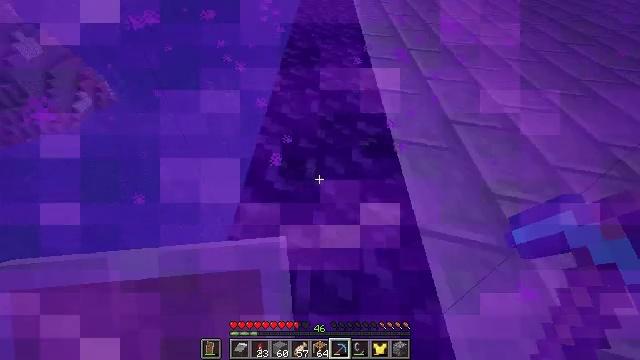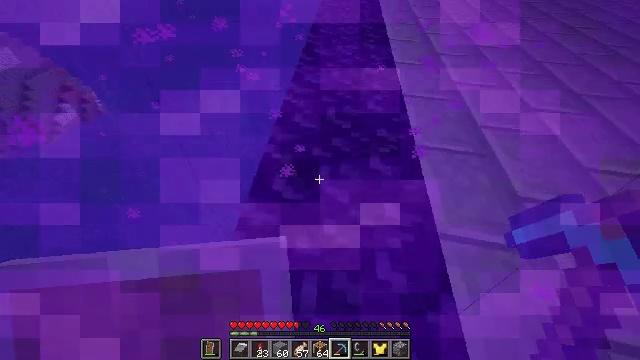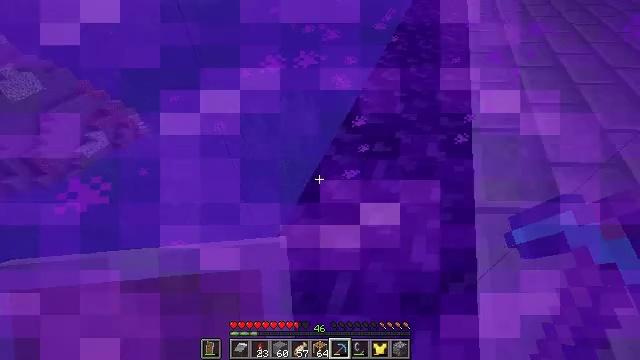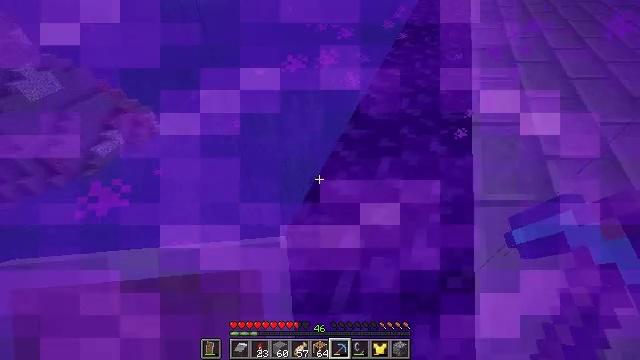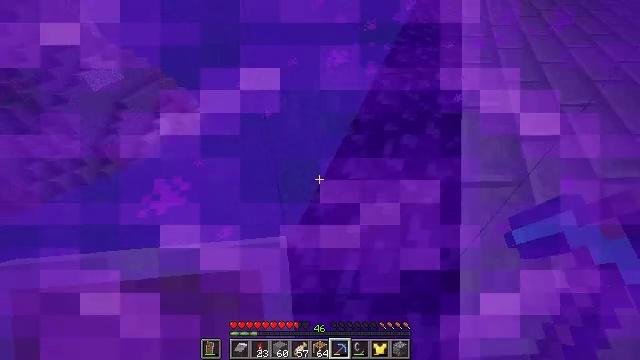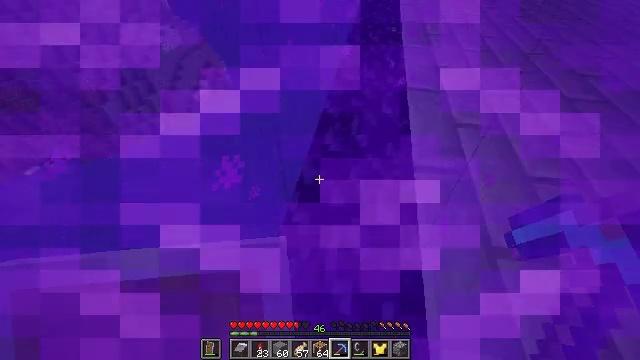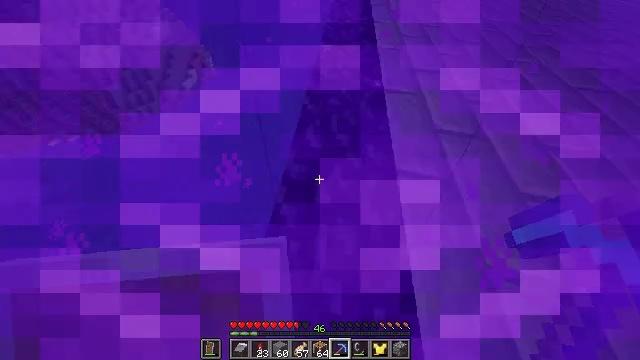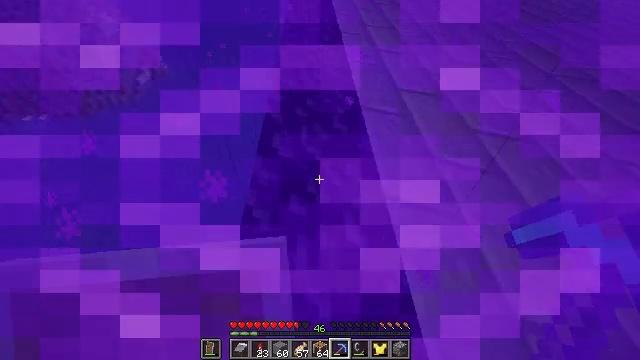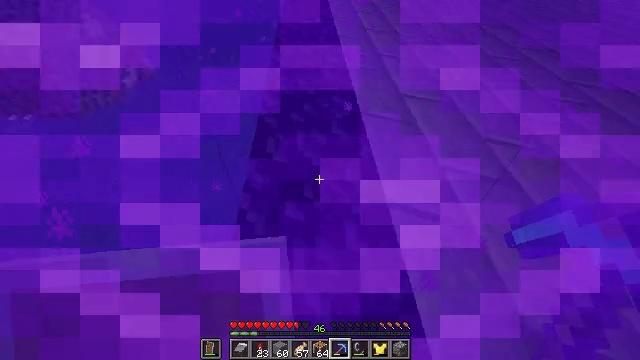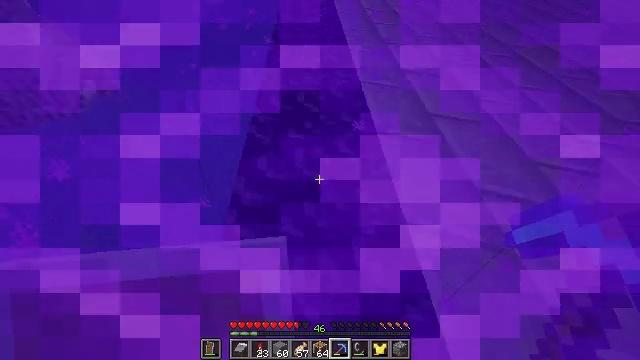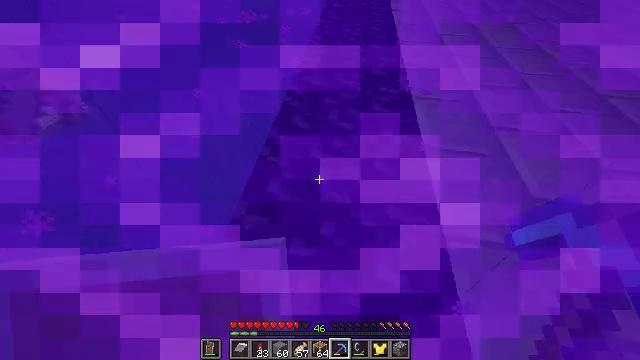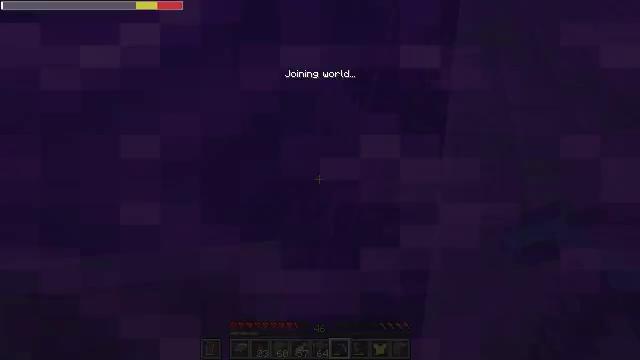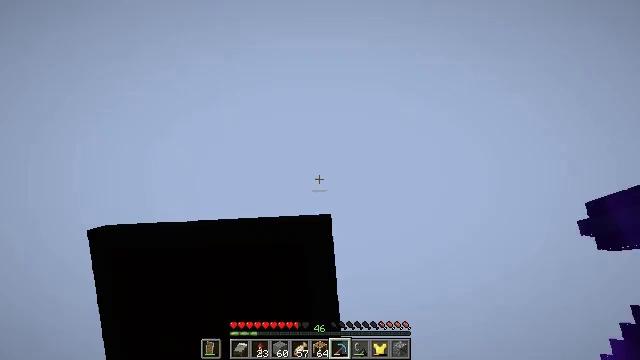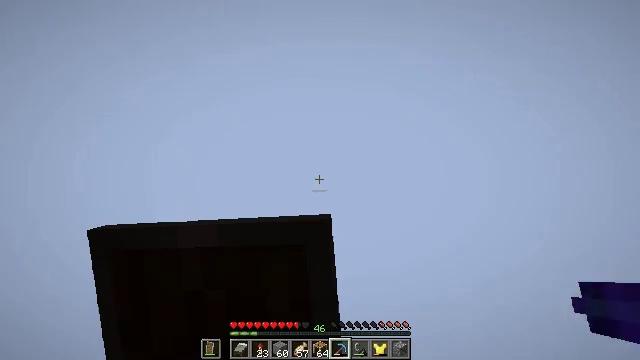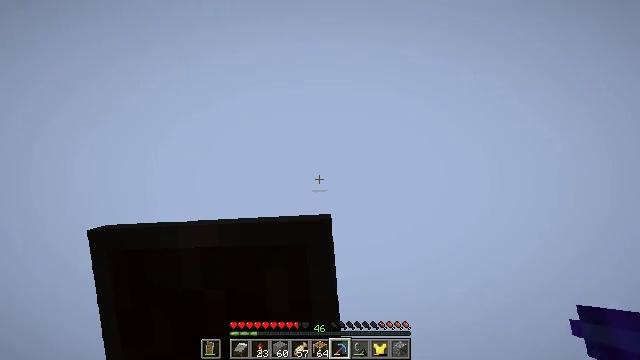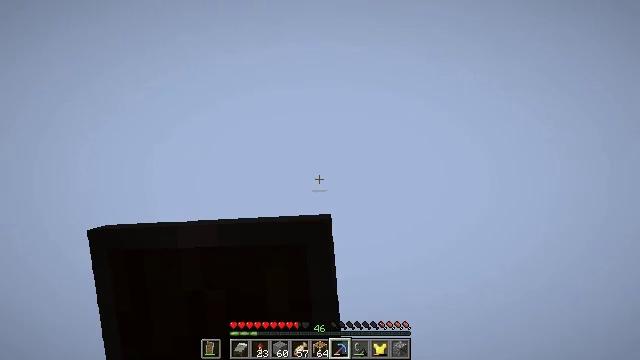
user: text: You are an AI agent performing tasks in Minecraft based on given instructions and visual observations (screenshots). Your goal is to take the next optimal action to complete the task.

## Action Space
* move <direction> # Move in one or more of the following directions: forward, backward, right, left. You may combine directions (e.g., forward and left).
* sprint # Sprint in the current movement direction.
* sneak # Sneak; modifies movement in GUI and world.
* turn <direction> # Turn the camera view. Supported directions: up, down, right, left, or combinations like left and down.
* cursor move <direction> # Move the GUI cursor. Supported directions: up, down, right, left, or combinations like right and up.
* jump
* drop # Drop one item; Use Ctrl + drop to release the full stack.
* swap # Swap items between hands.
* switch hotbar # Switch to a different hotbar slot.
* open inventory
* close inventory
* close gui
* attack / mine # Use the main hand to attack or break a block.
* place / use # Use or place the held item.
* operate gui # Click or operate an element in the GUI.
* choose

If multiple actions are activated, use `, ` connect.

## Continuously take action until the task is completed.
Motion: motion action
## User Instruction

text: Remove the fire source.
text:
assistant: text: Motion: no_op
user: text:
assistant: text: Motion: no_op
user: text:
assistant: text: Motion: no_op
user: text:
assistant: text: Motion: no_op
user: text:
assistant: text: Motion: no_op
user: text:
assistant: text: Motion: no_op
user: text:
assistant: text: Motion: no_op
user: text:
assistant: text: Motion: no_op
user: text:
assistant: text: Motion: no_op
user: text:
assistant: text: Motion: move right
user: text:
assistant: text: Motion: move right
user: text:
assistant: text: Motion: move right
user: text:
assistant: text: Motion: move right
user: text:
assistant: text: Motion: no_op
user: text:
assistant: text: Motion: no_op
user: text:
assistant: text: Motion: no_op
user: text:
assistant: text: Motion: no_op
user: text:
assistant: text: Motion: no_op
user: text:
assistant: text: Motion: no_op
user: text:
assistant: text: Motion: no_op
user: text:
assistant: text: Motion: no_op
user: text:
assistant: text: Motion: no_op
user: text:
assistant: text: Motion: no_op
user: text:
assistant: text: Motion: no_op
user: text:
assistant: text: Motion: no_op
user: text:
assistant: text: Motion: no_op
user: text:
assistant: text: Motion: no_op
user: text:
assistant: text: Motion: no_op
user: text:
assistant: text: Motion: no_op
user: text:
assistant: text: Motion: no_op